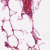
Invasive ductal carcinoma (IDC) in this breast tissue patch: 0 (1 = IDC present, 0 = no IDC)